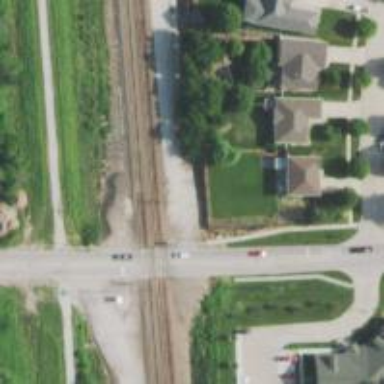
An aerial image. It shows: Level crossing with full barriers and lights.